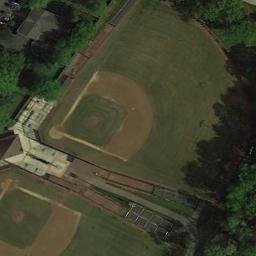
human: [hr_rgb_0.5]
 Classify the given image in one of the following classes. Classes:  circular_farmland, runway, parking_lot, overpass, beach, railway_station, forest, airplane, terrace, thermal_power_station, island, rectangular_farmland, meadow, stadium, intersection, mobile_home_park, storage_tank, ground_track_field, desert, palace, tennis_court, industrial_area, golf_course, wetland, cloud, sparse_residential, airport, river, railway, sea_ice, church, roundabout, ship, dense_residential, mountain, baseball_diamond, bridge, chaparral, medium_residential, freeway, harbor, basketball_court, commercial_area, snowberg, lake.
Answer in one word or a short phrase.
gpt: baseball_diamond